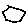
Label: hexagon